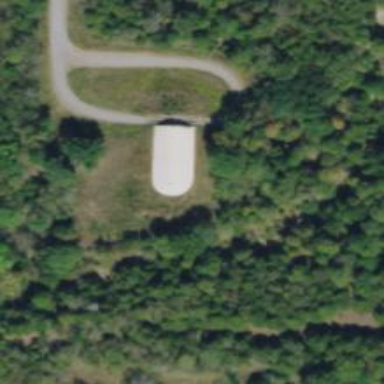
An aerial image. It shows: Military bunker.